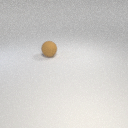
large brown rubber sphere